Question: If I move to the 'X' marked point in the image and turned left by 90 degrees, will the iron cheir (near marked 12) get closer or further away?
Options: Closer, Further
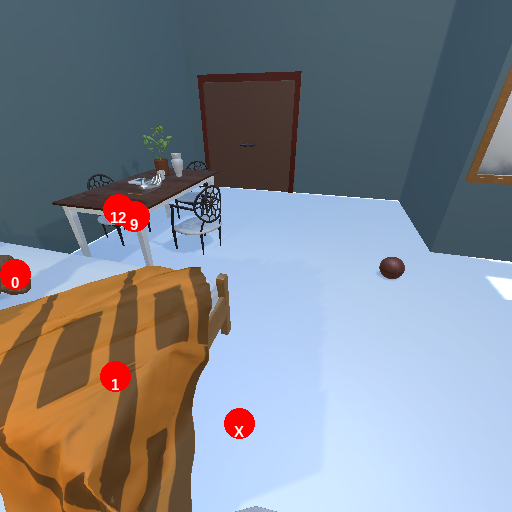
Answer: Closer